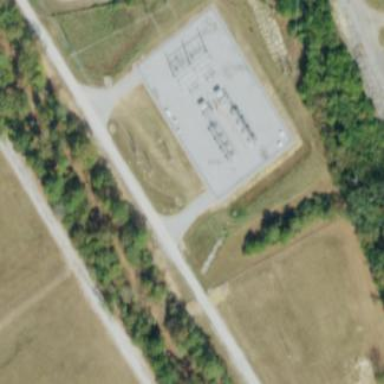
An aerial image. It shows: Distribution level power substation surrounded by fence.